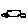
Label: car